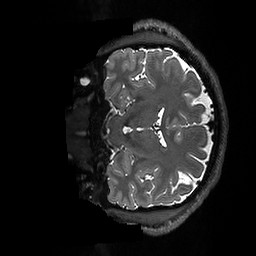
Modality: T2w
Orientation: coronal
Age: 26
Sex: male
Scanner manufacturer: ge
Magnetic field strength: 3 T
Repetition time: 3.202 s
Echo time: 0.0669 s